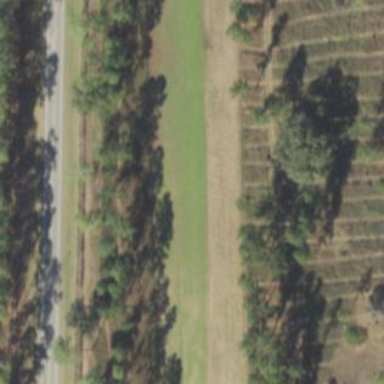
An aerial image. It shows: Orchard.